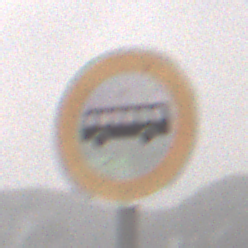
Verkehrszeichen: VerbotKraftomnibusse
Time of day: Midday
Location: Outdoor (Nature)
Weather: Overcast
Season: Winter
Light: Natural